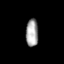
Tissue: skin
Cell type: Fibroblasts
Senescence score: 0.7237
Nuclear area (px): 341
Mean DAPI intensity: 159.883